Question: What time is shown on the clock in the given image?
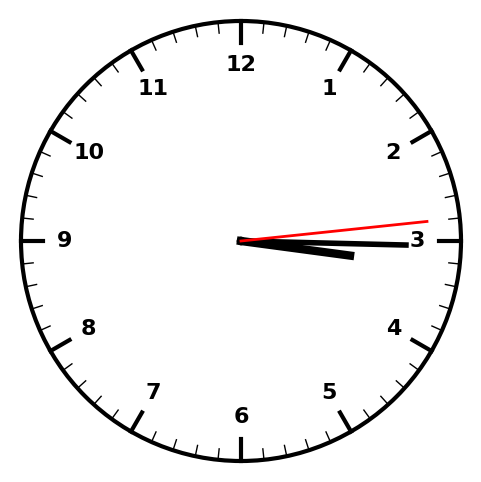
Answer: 03:15:14